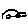
Label: car